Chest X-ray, AP view. Patient: 32 years old, sex M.
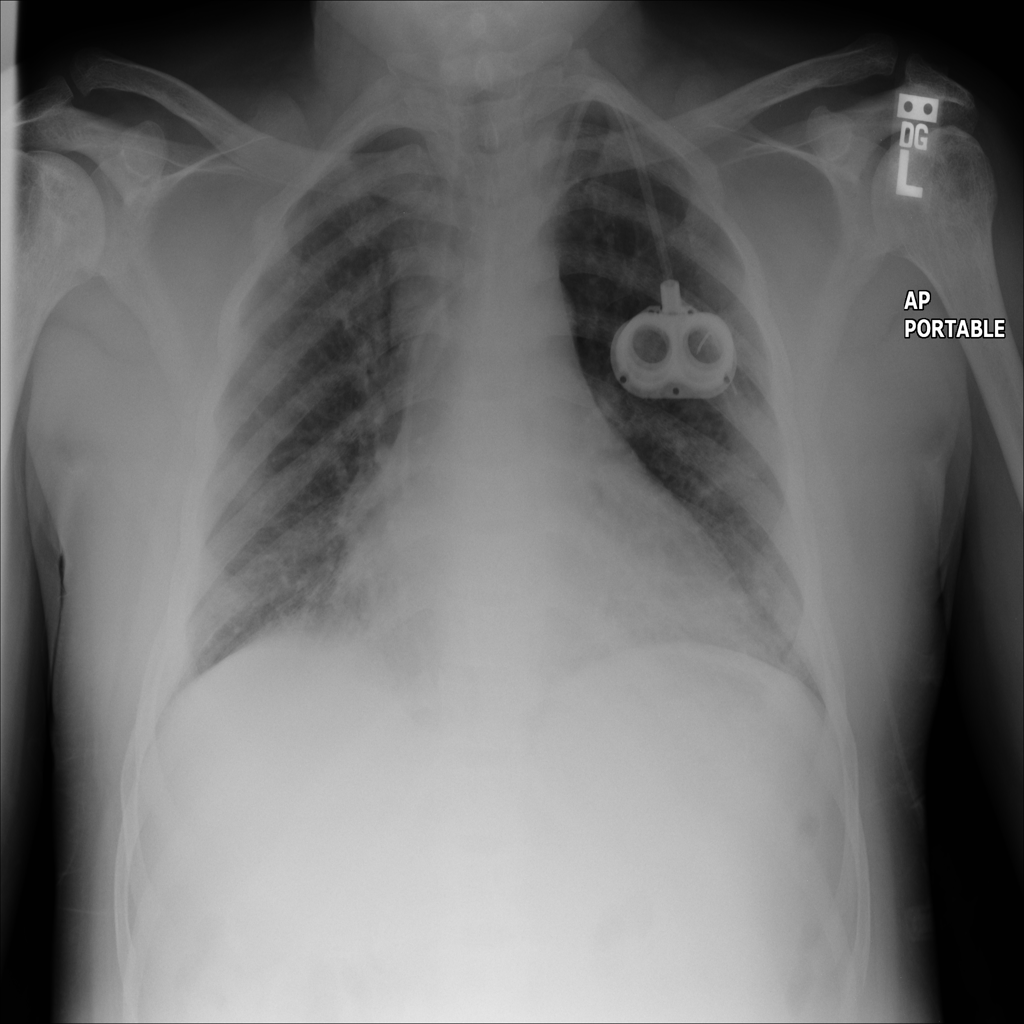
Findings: No Finding